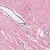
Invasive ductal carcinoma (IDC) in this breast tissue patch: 0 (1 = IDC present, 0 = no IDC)